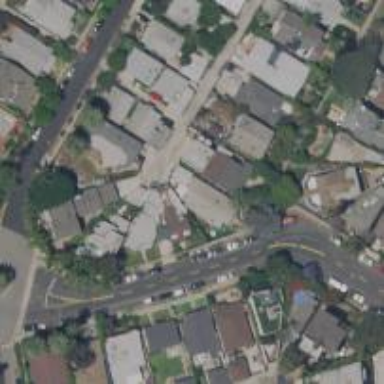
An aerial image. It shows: Residential alleyway.